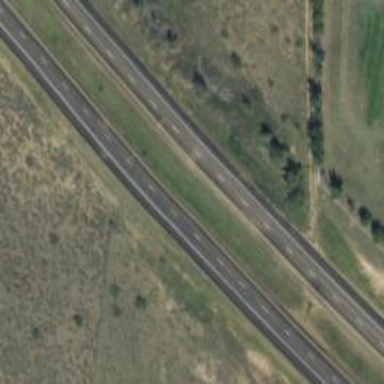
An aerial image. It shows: Asphalt road classified as primary highway with expressway characteristics.